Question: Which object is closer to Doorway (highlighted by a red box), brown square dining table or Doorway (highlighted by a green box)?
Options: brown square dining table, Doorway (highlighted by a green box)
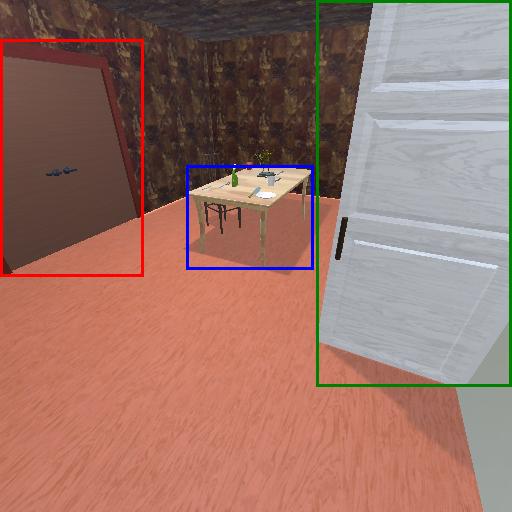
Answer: brown square dining table